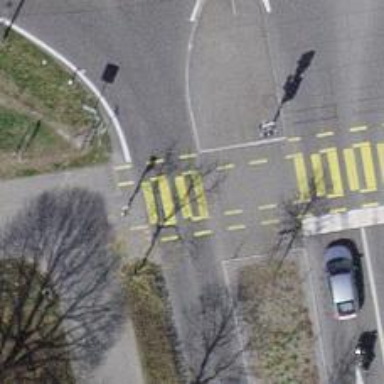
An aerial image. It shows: Road crossing with traffic signals.